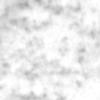
Label: no_change